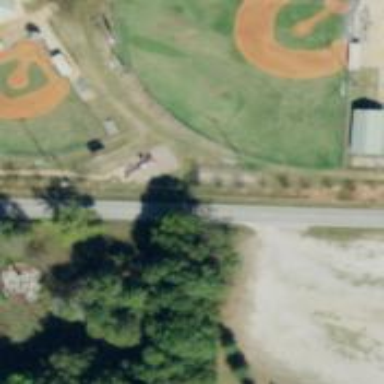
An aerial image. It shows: Baseball pitch for leisure and sports activities.